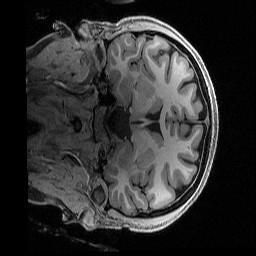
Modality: T1w
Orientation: coronal
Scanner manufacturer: siemens
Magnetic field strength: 3 T
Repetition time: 2.5 s
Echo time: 0.0029 s